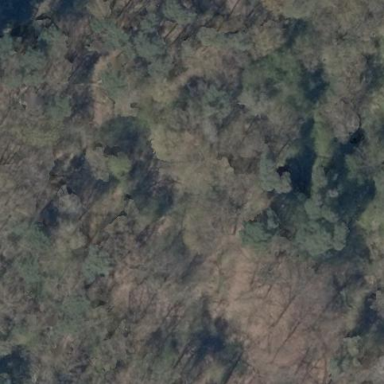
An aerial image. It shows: Forest area.